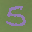
Label: 5